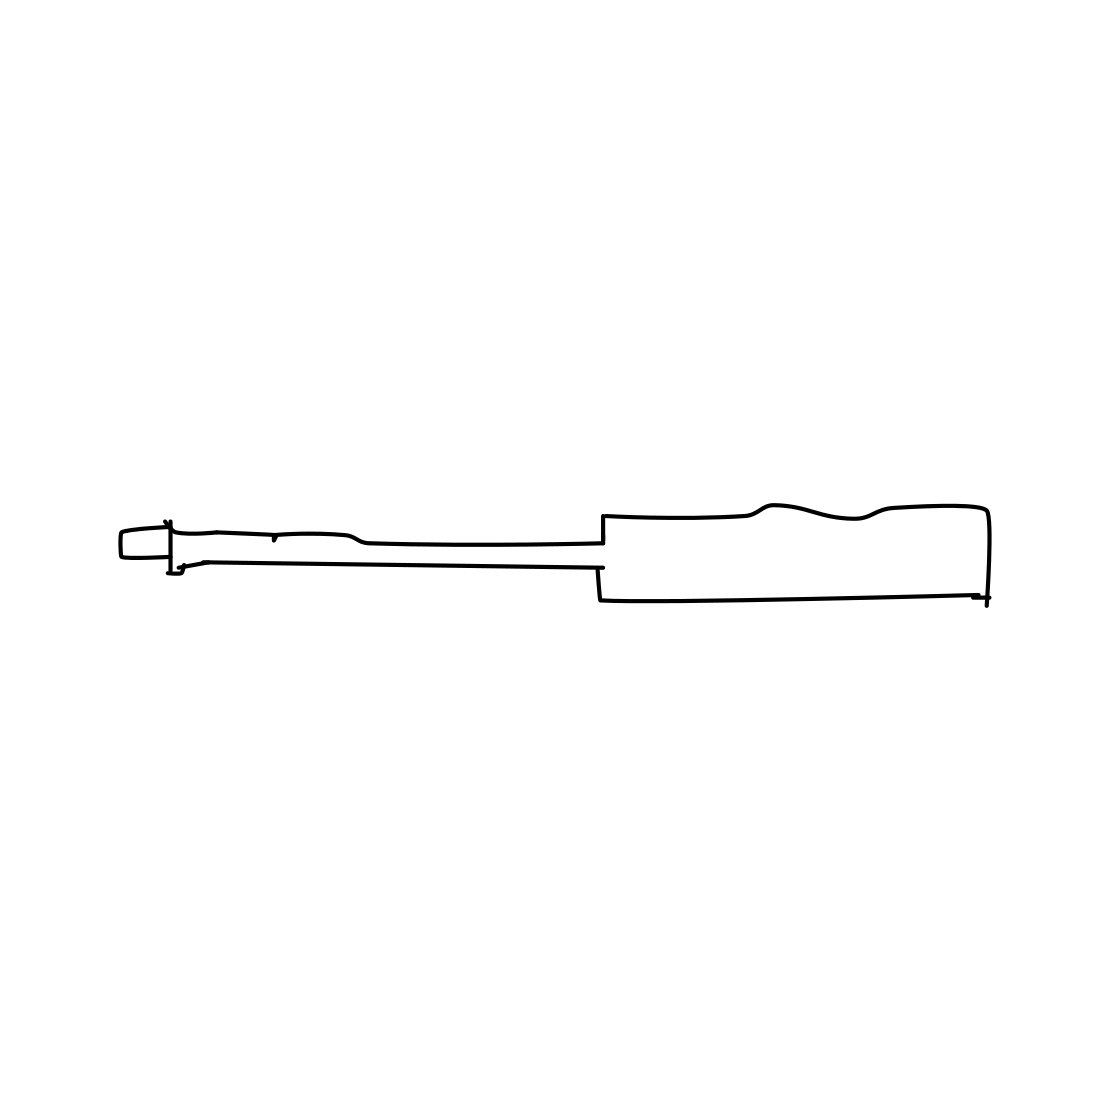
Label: screwdriver